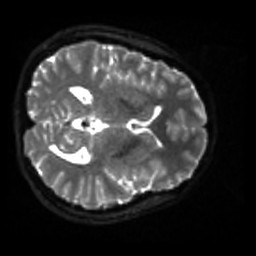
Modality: sbref
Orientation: axial
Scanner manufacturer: siemens
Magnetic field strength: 3 T
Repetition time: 4 s
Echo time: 0.0594 s